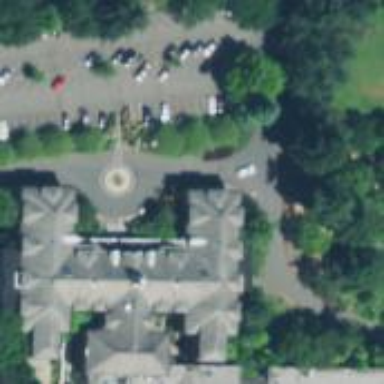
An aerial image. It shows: Hotel building.